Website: ulta-beauty
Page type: payment
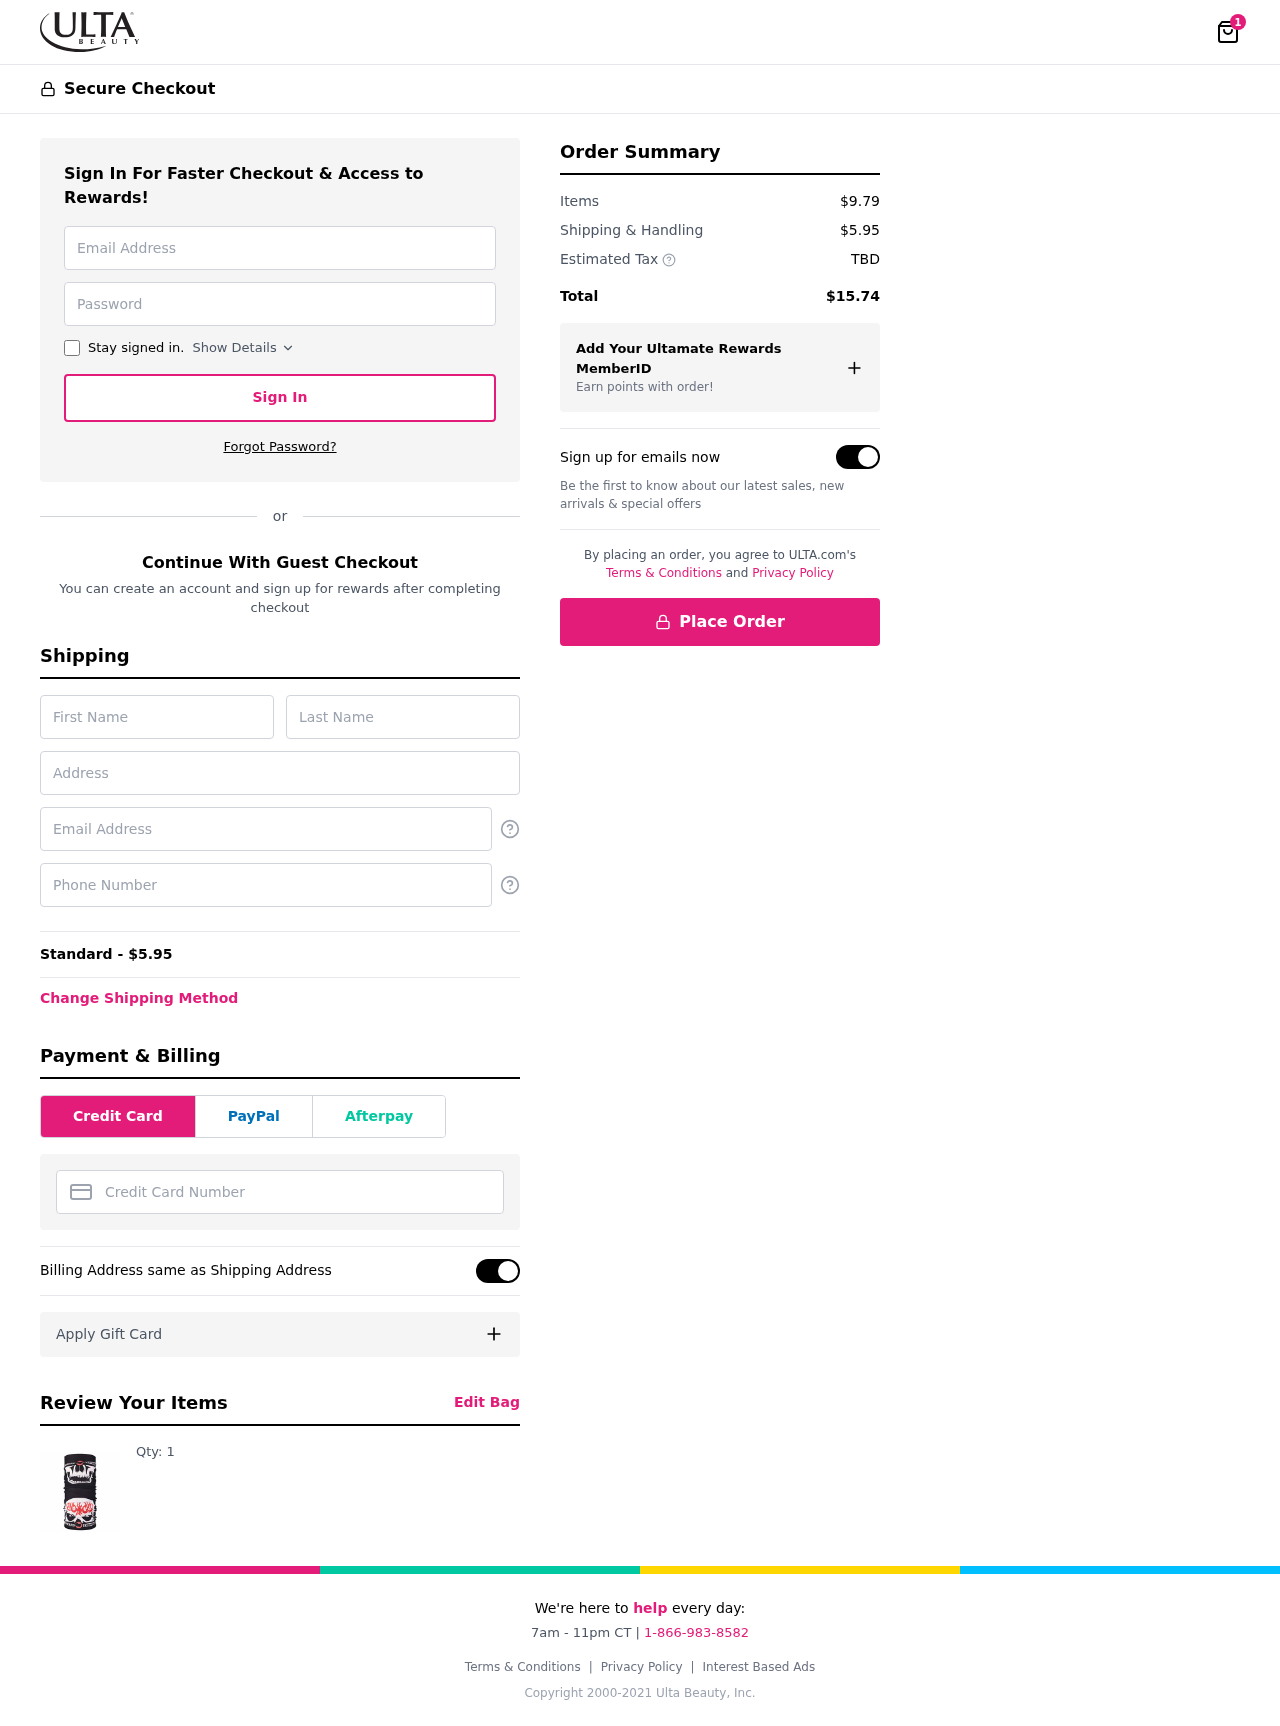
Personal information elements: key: PII_CARD_NUMBER
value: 2707 2487 0750 2925
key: PII_EMAIL
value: pamela.holland@hotmail.com
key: PII_FIRSTNAME
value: Pamela
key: PII_LASTNAME
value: Holland
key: PII_PHONE
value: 6357819992
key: PII_STREET
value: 5854 Nicole Harbors Suite 370
Product elements: key: PRODUCT1_QUANTITY
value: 1
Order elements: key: ORDER_NUM_ITEMS
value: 1
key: ORDER_SHIPPING_COST
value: $5.95
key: ORDER_SHIPPING_COST
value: Standard - $5.95
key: ORDER_SUBTOTAL
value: $9.79
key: ORDER_TAX
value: TBD
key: ORDER_TOTAL
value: $15.74